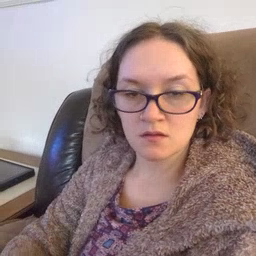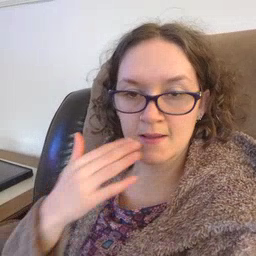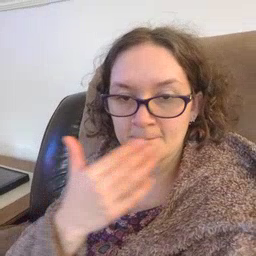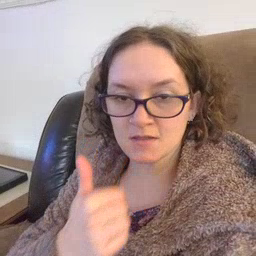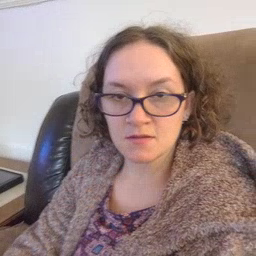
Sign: napkin